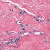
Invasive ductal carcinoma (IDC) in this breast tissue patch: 0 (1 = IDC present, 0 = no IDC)